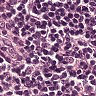
Metastatic tissue present: no